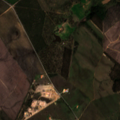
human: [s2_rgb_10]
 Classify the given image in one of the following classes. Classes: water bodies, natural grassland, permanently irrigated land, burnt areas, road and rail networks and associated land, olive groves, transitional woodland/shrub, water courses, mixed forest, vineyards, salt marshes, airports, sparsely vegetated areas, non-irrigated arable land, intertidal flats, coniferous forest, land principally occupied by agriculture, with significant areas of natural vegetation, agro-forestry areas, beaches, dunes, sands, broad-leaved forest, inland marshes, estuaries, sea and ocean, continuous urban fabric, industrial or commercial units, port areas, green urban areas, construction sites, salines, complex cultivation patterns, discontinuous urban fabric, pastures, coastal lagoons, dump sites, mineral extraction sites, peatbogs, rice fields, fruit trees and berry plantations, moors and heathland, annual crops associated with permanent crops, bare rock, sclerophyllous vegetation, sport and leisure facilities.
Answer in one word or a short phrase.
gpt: pastures, broad-leaved forest, transitional woodland/shrub